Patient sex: M
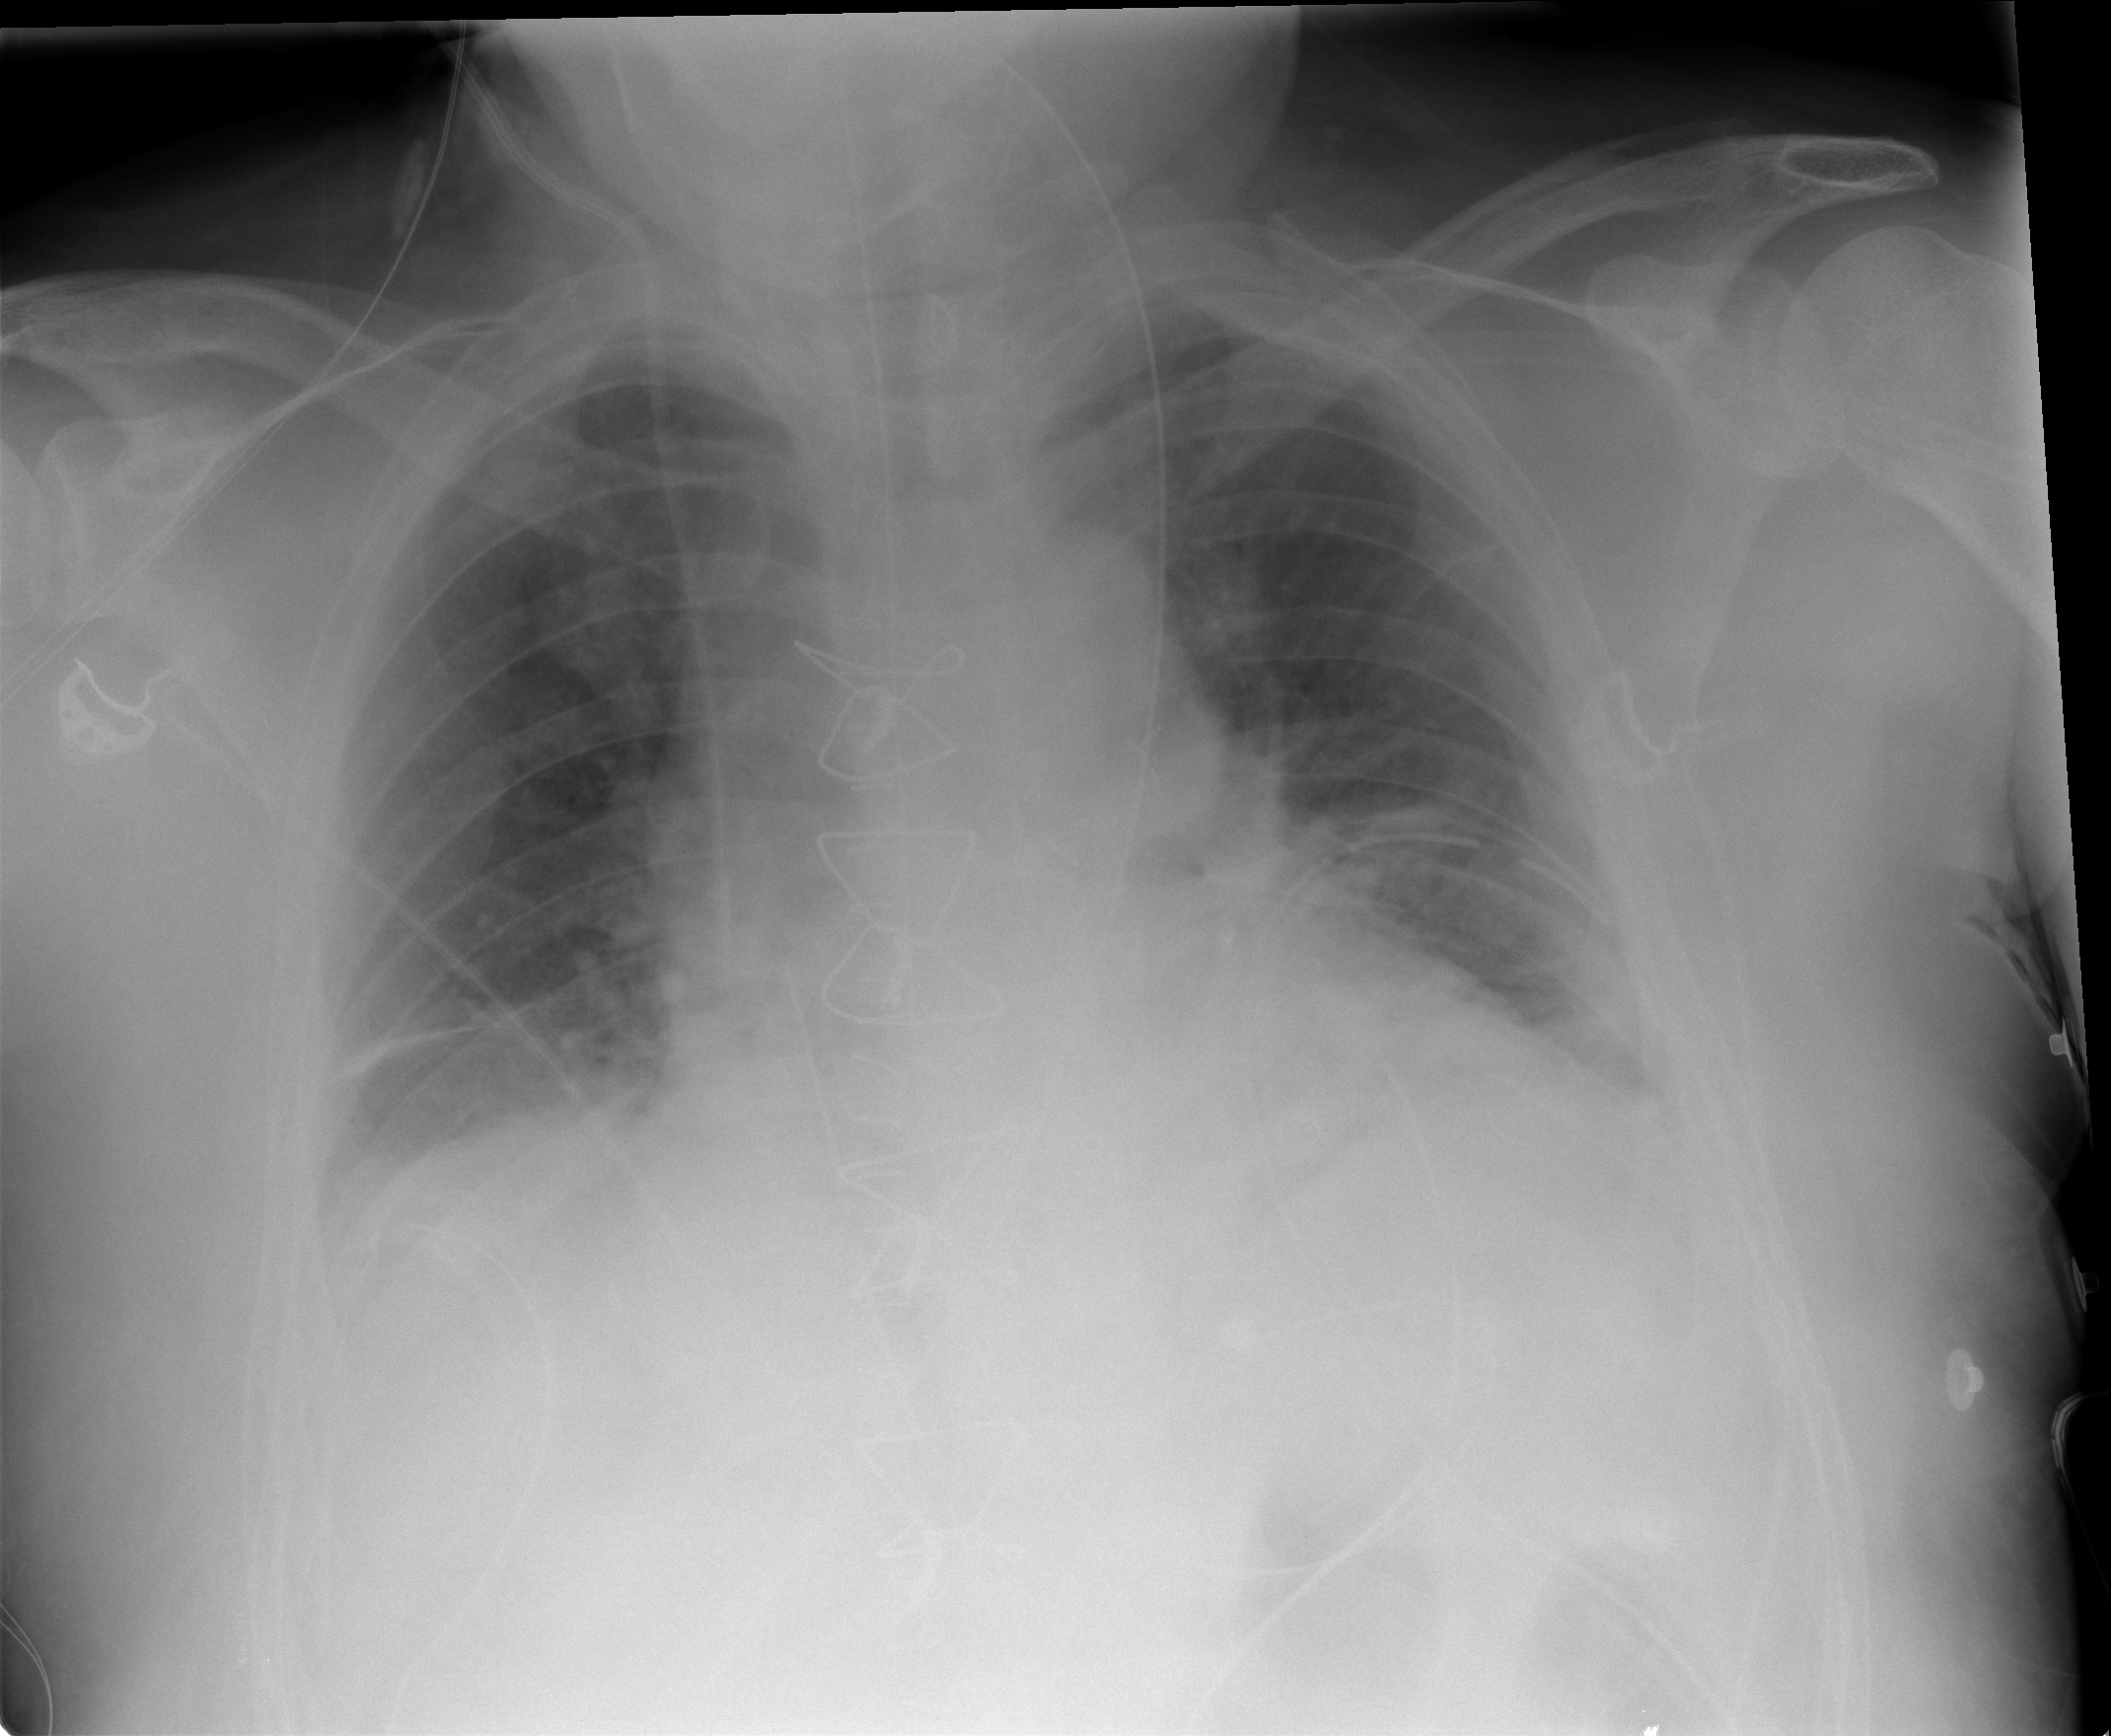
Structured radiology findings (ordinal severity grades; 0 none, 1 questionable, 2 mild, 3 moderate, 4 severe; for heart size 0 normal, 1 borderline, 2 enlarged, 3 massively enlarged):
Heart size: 2
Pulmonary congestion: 2
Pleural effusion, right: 2
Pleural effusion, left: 2
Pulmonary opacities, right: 0
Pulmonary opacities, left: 0
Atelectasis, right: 2
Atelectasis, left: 2